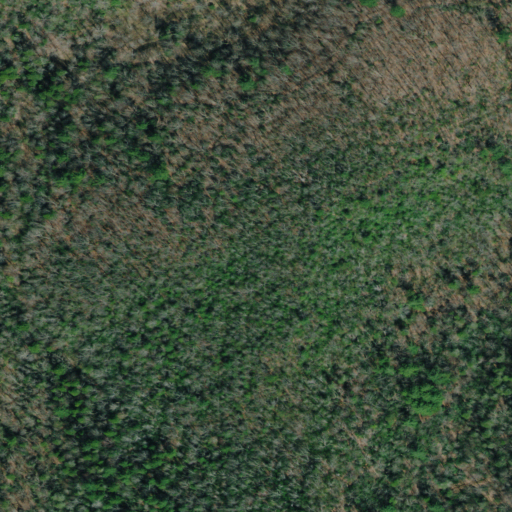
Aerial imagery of mountain in Tennessee named Rich Hill containing mixed forest, deciduous forest, and open development